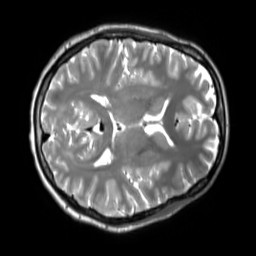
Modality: T2w
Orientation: axial
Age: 37
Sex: female
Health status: ill
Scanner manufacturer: siemens
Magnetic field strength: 3 T
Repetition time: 2.8 s
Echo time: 0.326 s